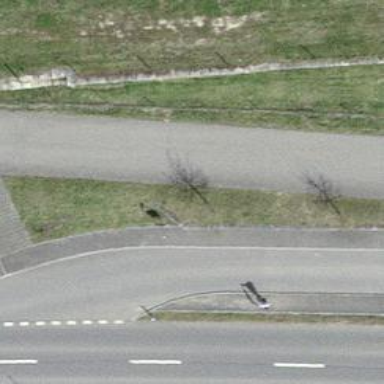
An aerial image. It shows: Platform for public transport. The platform is located by the road.